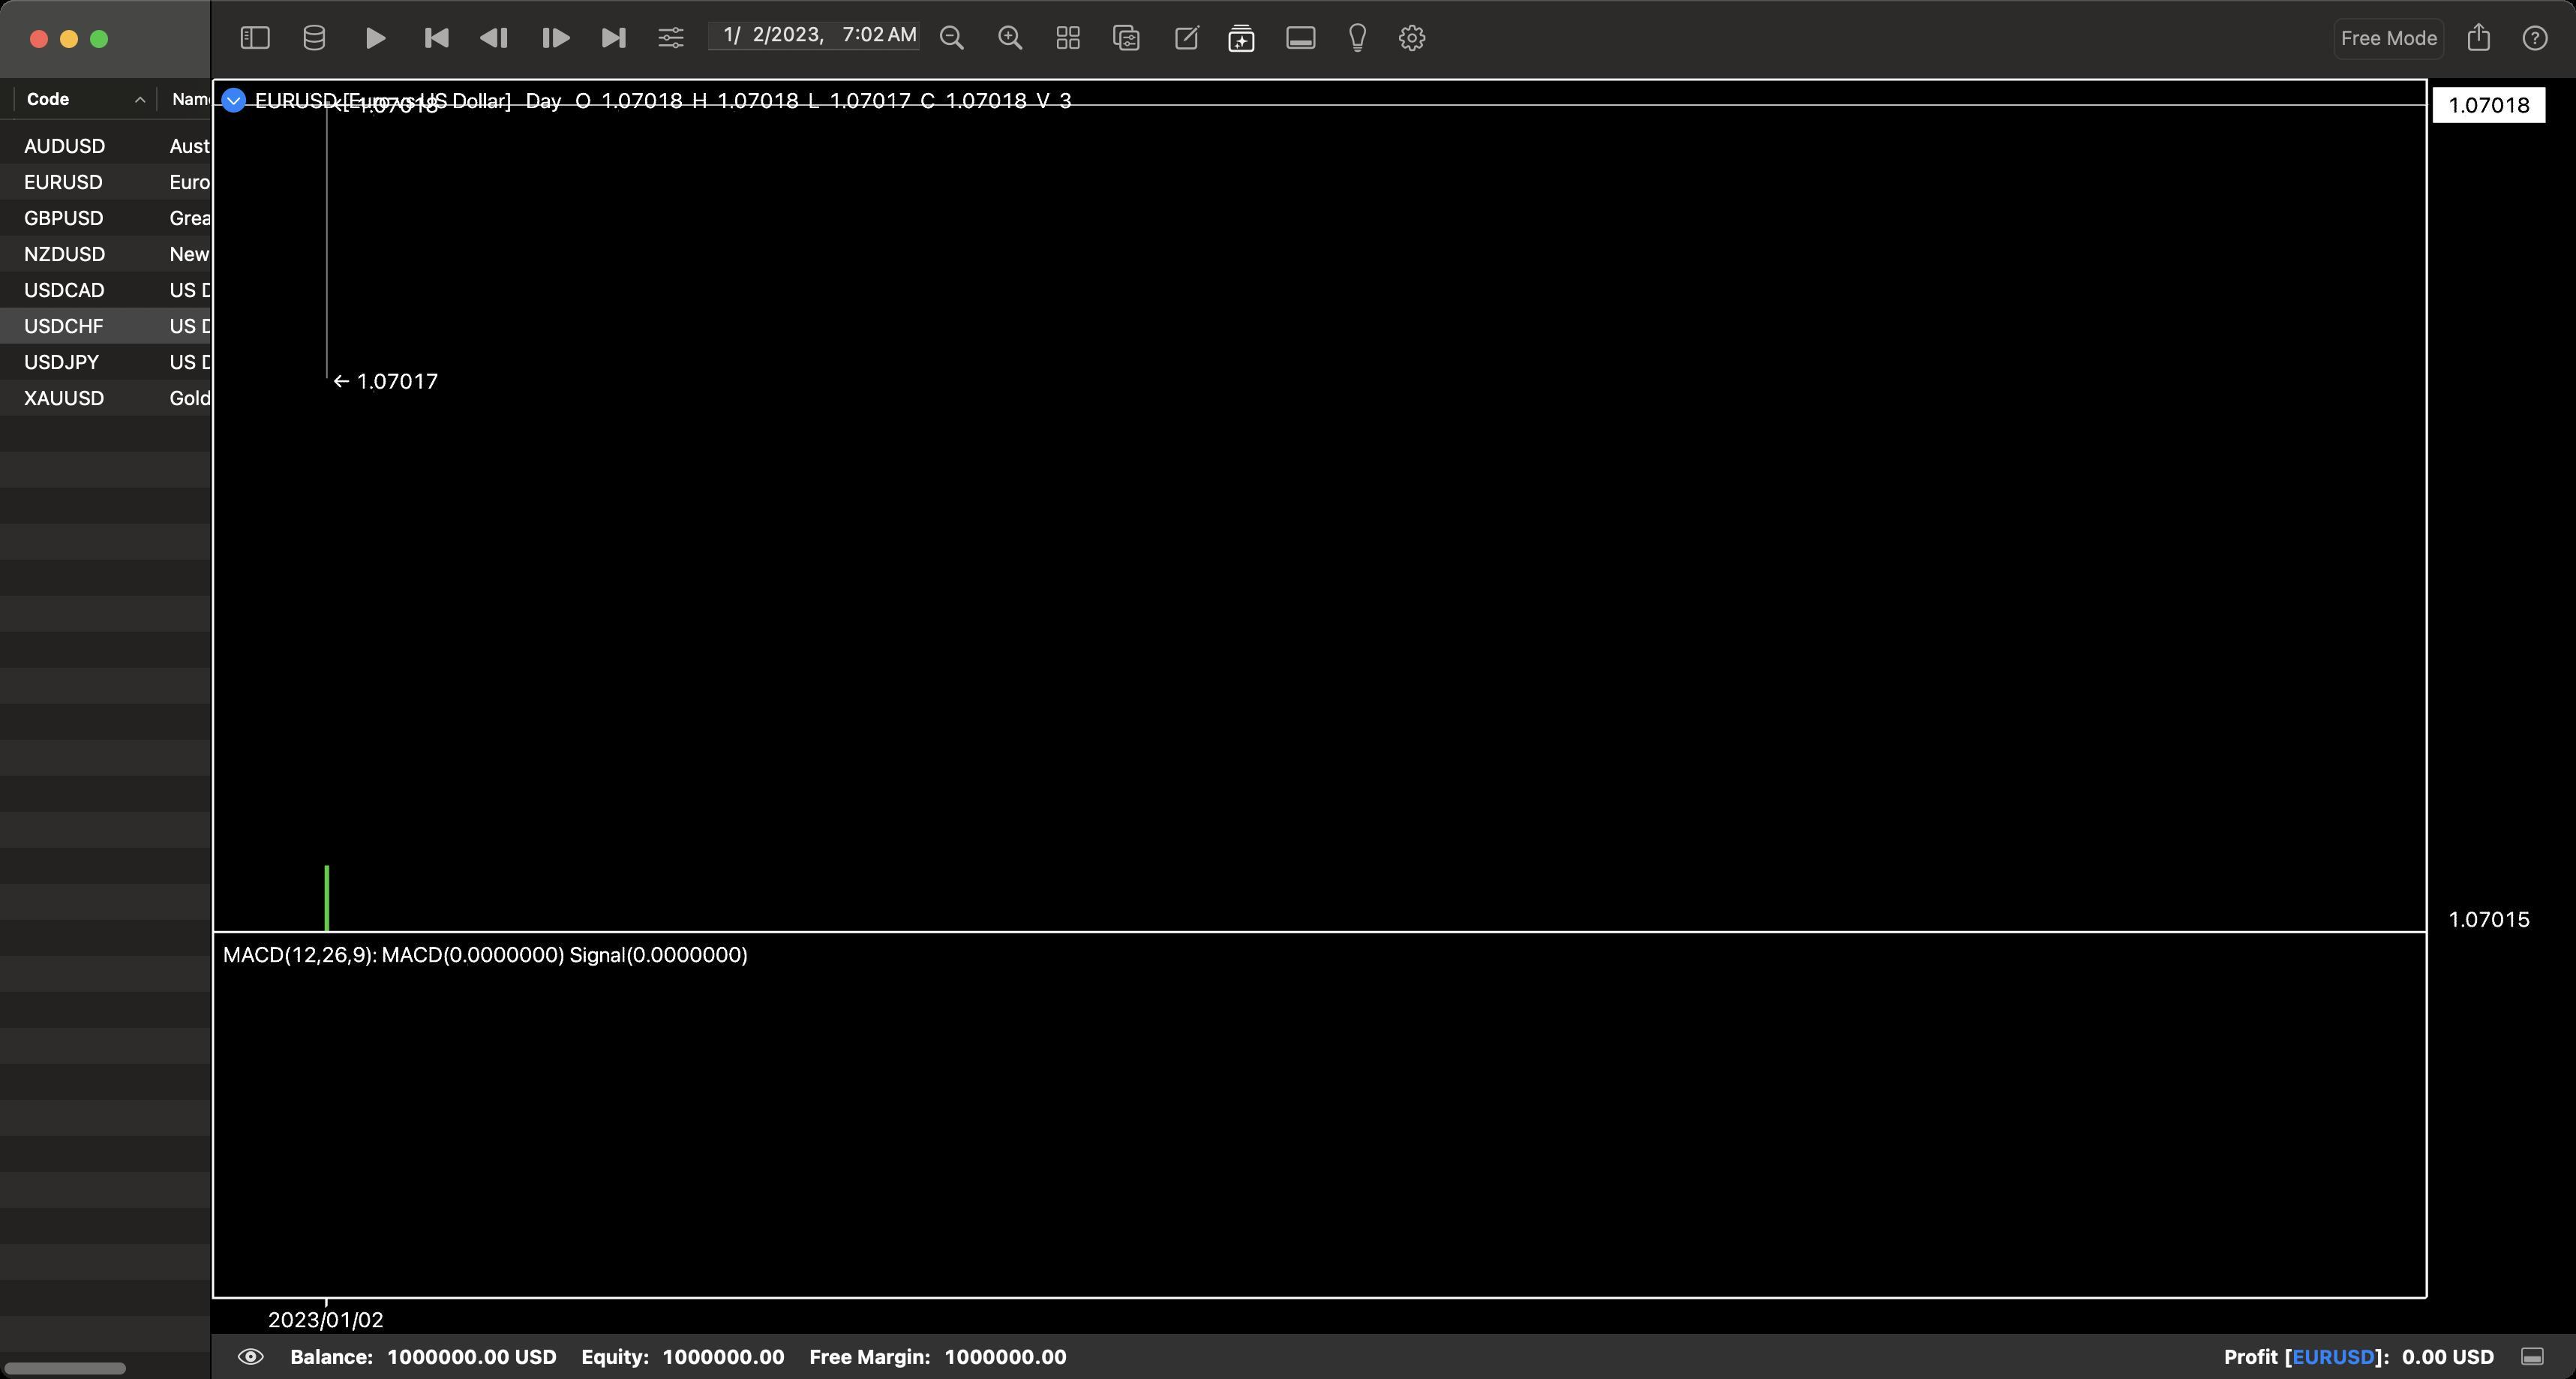
Accessibility tree:
{"name": "EURUSD", "role": "AXWindow", "description": null, "role_description": "standard window", "value": null, "position": "11.00;112.00", "size": "1717;919", "children": [{"name": null, "role": "AXGroup", "description": null, "role_description": "group", "value": null, "position": "0.00;0.00", "size": "1717;919", "children": [{"name": null, "role": "AXSplitGroup", "description": null, "role_description": "split group", "value": null, "position": "0.00;0.00", "size": "1717;919", "children": [{"name": null, "role": "AXGroup", "description": null, "role_description": "group", "value": null, "position": "0.00;0.00", "size": "140;919", "children": [{"name": null, "role": "AXScrollArea", "description": null, "role_description": "scroll area", "value": null, "position": "0.00;52.00", "size": "140;867", "children": [{"name": null, "role": "AXOutline", "description": null, "role_description": "outline", "value": null, "position": "0.00;52.00", "size": "140;867", "children": [{"name": null, "role": "AXRow", "description": null, "role_description": "outline row", "value": null, "position": "0.00;85.00", "size": "229;24", "children": [{"name": null, "role": "AXCell", "description": null, "role_description": "cell", "value": null, "position": "16.00;85.00", "size": "80;24", "children": [{"name": null, "role": "AXGroup", "description": null, "role_description": "group", "value": null, "position": "16.00;85.00", "size": "80;24", "children": [{"name": null, "role": "AXStaticText", "description": null, "role_description": "text", "value": "AUDUSD", "position": "16.00;89.00", "size": "80;16", "children": []}]}]}, {"name": null, "role": "AXCell", "description": null, "role_description": "cell", "value": null, "position": "113.00;85.00", "size": "100;24", "children": [{"name": null, "role": "AXGroup", "description": null, "role_description": "group", "value": null, "position": "113.00;85.00", "size": "100;24", "children": [{"name": null, "role": "AXStaticText", "description": null, "role_description": "text", "value": "Australian Dollar vs US Dollar", "position": "113.00;89.00", "size": "100;16", "children": []}]}]}]}, {"name": null, "role": "AXRow", "description": null, "role_description": "outline row", "value": null, "position": "0.00;109.00", "size": "229;24", "children": [{"name": null, "role": "AXCell", "description": null, "role_description": "cell", "value": null, "position": "16.00;109.00", "size": "80;24", "children": [{"name": null, "role": "AXGroup", "description": null, "role_description": "group", "value": null, "position": "16.00;109.00", "size": "80;24", "children": [{"name": null, "role": "AXStaticText", "description": null, "role_description": "text", "value": "EURUSD", "position": "16.00;113.00", "size": "80;16", "children": []}]}]}, {"name": null, "role": "AXCell", "description": null, "role_description": "cell", "value": null, "position": "113.00;109.00", "size": "100;24", "children": [{"name": null, "role": "AXGroup", "description": null, "role_description": "group", "value": null, "position": "113.00;109.00", "size": "100;24", "children": [{"name": null, "role": "AXStaticText", "description": null, "role_description": "text", "value": "Euro vs US Dollar", "position": "113.00;113.00", "size": "100;16", "children": []}]}]}]}, {"name": null, "role": "AXRow", "description": null, "role_description": "outline row", "value": null, "position": "0.00;133.00", "size": "229;24", "children": [{"name": null, "role": "AXCell", "description": null, "role_description": "cell", "value": null, "position": "16.00;133.00", "size": "80;24", "children": [{"name": null, "role": "AXGroup", "description": null, "role_description": "group", "value": null, "position": "16.00;133.00", "size": "80;24", "children": [{"name": null, "role": "AXStaticText", "description": null, "role_description": "text", "value": "GBPUSD", "position": "16.00;137.00", "size": "80;16", "children": []}]}]}, {"name": null, "role": "AXCell", "description": null, "role_description": "cell", "value": null, "position": "113.00;133.00", "size": "100;24", "children": [{"name": null, "role": "AXGroup", "description": null, "role_description": "group", "value": null, "position": "113.00;133.00", "size": "100;24", "children": [{"name": null, "role": "AXStaticText", "description": null, "role_description": "text", "value": "Great Britain Pound vs US Dollar", "position": "113.00;137.00", "size": "100;16", "children": []}]}]}]}, {"name": null, "role": "AXRow", "description": null, "role_description": "outline row", "value": null, "position": "0.00;157.00", "size": "229;24", "children": [{"name": null, "role": "AXCell", "description": null, "role_description": "cell", "value": null, "position": "16.00;157.00", "size": "80;24", "children": [{"name": null, "role": "AXGroup", "description": null, "role_description": "group", "value": null, "position": "16.00;157.00", "size": "80;24", "children": [{"name": null, "role": "AXStaticText", "description": null, "role_description": "text", "value": "NZDUSD", "position": "16.00;161.00", "size": "80;16", "children": []}]}]}, {"name": null, "role": "AXCell", "description": null, "role_description": "cell", "value": null, "position": "113.00;157.00", "size": "100;24", "children": [{"name": null, "role": "AXGroup", "description": null, "role_description": "group", "value": null, "position": "113.00;157.00", "size": "100;24", "children": [{"name": null, "role": "AXStaticText", "description": null, "role_description": "text", "value": "New Zealand Dollar vs US Dollar", "position": "113.00;161.00", "size": "100;16", "children": []}]}]}]}, {"name": null, "role": "AXRow", "description": null, "role_description": "outline row", "value": null, "position": "0.00;181.00", "size": "229;24", "children": [{"name": null, "role": "AXCell", "description": null, "role_description": "cell", "value": null, "position": "16.00;181.00", "size": "80;24", "children": [{"name": null, "role": "AXGroup", "description": null, "role_description": "group", "value": null, "position": "16.00;181.00", "size": "80;24", "children": [{"name": null, "role": "AXStaticText", "description": null, "role_description": "text", "value": "USDCAD", "position": "16.00;185.00", "size": "80;16", "children": []}]}]}, {"name": null, "role": "AXCell", "description": null, "role_description": "cell", "value": null, "position": "113.00;181.00", "size": "100;24", "children": [{"name": null, "role": "AXGroup", "description": null, "role_description": "group", "value": null, "position": "113.00;181.00", "size": "100;24", "children": [{"name": null, "role": "AXStaticText", "description": null, "role_description": "text", "value": "US Dollar vs Canadian Dollar", "position": "113.00;185.00", "size": "100;16", "children": []}]}]}]}, {"name": null, "role": "AXRow", "description": null, "role_description": "outline row", "value": null, "position": "0.00;205.00", "size": "229;24", "children": [{"name": null, "role": "AXCell", "description": null, "role_description": "cell", "value": null, "position": "16.00;205.00", "size": "80;24", "children": [{"name": null, "role": "AXGroup", "description": null, "role_description": "group", "value": null, "position": "16.00;205.00", "size": "80;24", "children": [{"name": null, "role": "AXStaticText", "description": null, "role_description": "text", "value": "USDCHF", "position": "16.00;209.00", "size": "80;16", "children": []}]}]}, {"name": null, "role": "AXCell", "description": null, "role_description": "cell", "value": null, "position": "113.00;205.00", "size": "100;24", "children": [{"name": null, "role": "AXGroup", "description": null, "role_description": "group", "value": null, "position": "113.00;205.00", "size": "100;24", "children": [{"name": null, "role": "AXStaticText", "description": null, "role_description": "text", "value": "US Dollar vs Swiss Franc", "position": "113.00;209.00", "size": "100;16", "children": []}]}]}]}, {"name": null, "role": "AXRow", "description": null, "role_description": "outline row", "value": null, "position": "0.00;229.00", "size": "229;24", "children": [{"name": null, "role": "AXCell", "description": null, "role_description": "cell", "value": null, "position": "16.00;229.00", "size": "80;24", "children": [{"name": null, "role": "AXGroup", "description": null, "role_description": "group", "value": null, "position": "16.00;229.00", "size": "80;24", "children": [{"name": null, "role": "AXStaticText", "description": null, "role_description": "text", "value": "USDJPY", "position": "16.00;233.00", "size": "80;16", "children": []}]}]}, {"name": null, "role": "AXCell", "description": null, "role_description": "cell", "value": null, "position": "113.00;229.00", "size": "100;24", "children": [{"name": null, "role": "AXGroup", "description": null, "role_description": "group", "value": null, "position": "113.00;229.00", "size": "100;24", "children": [{"name": null, "role": "AXStaticText", "description": null, "role_description": "text", "value": "US Dollar vs Japanese Yen", "position": "113.00;233.00", "size": "100;16", "children": []}]}]}]}, {"name": null, "role": "AXRow", "description": null, "role_description": "outline row", "value": null, "position": "0.00;253.00", "size": "229;24", "children": [{"name": null, "role": "AXCell", "description": null, "role_description": "cell", "value": null, "position": "16.00;253.00", "size": "80;24", "children": [{"name": null, "role": "AXGroup", "description": null, "role_description": "group", "value": null, "position": "16.00;253.00", "size": "80;24", "children": [{"name": null, "role": "AXStaticText", "description": null, "role_description": "text", "value": "XAUUSD", "position": "16.00;257.00", "size": "80;16", "children": []}]}]}, {"name": null, "role": "AXCell", "description": null, "role_description": "cell", "value": null, "position": "113.00;253.00", "size": "100;24", "children": [{"name": null, "role": "AXGroup", "description": null, "role_description": "group", "value": null, "position": "113.00;253.00", "size": "100;24", "children": [{"name": null, "role": "AXStaticText", "description": null, "role_description": "text", "value": "Gold (Spot)", "position": "113.00;257.00", "size": "100;16", "children": []}]}]}]}, {"name": null, "role": "AXColumn", "description": null, "role_description": "column", "value": null, "position": "10.00;80.00", "size": "95;824", "children": []}, {"name": null, "role": "AXColumn", "description": null, "role_description": "column", "value": null, "position": "105.00;80.00", "size": "114;824", "children": []}, {"name": null, "role": "AXGroup", "description": null, "role_description": "group", "value": null, "position": "0.00;52.00", "size": "229;28", "children": [{"name": "Code", "role": "AXButton", "description": null, "role_description": "sort button", "value": null, "position": "10.00;52.00", "size": "95;28", "children": []}, {"name": "Name", "role": "AXButton", "description": null, "role_description": "sort button", "value": null, "position": "105.00;52.00", "size": "114;28", "children": []}]}]}, {"name": null, "role": "AXScrollBar", "description": null, "role_description": "scroll bar", "value": 0.0, "position": "0.00;904.00", "size": "140;15", "children": [{"name": null, "role": "AXValueIndicator", "description": null, "role_description": "value indicator", "value": 0.0, "position": "2.00;904.00", "size": "83;15", "children": []}, {"name": null, "role": "AXButton", "description": null, "role_description": "increment arrow button", "value": null, "position": "0.00;904.00", "size": "0;0", "children": []}, {"name": null, "role": "AXButton", "description": null, "role_description": "decrement arrow button", "value": null, "position": "0.00;904.00", "size": "0;0", "children": []}, {"name": null, "role": "AXButton", "description": null, "role_description": "increment page button", "value": null, "position": "85.50;904.00", "size": "54;15", "children": []}, {"name": null, "role": "AXButton", "description": null, "role_description": "decrement page button", "value": null, "position": "0.00;904.00", "size": "2;15", "children": []}]}]}]}, {"name": null, "role": "AXSplitter", "description": null, "role_description": "splitter", "value": 140.0, "position": "140.00;52.00", "size": "1;867", "children": []}, {"name": null, "role": "AXGroup", "description": null, "role_description": "group", "value": null, "position": "141.00;0.00", "size": "1576;919", "children": [{"name": "", "role": "AXButton", "description": "A multiply symbol inside a filled circle.", "role_description": "button", "value": null, "position": "146.00;51.00", "size": "20;31", "children": []}, {"name": null, "role": "AXButton", "description": "Show", "role_description": "button", "value": null, "position": "158.50;898.50", "size": "18;11", "children": []}, {"name": null, "role": "AXStaticText", "description": null, "role_description": "text", "value": "Balance:", "position": "193.50;896.00", "size": "56;16", "children": []}, {"name": null, "role": "AXStaticText", "description": null, "role_description": "text", "value": "1000000.00 USD", "position": "257.50;896.00", "size": "114;16", "children": []}, {"name": null, "role": "AXStaticText", "description": null, "role_description": "text", "value": "Equity:", "position": "387.50;896.00", "size": "46;16", "children": []}, {"name": null, "role": "AXStaticText", "description": null, "role_description": "text", "value": "1000000.00", "position": "441.00;896.00", "size": "82;16", "children": []}, {"name": null, "role": "AXStaticText", "description": null, "role_description": "text", "value": "Free Margin:", "position": "539.50;896.00", "size": "82;16", "children": []}, {"name": null, "role": "AXStaticText", "description": null, "role_description": "text", "value": "1000000.00", "position": "629.00;896.00", "size": "82;16", "children": []}, {"name": null, "role": "AXStaticText", "description": null, "role_description": "text", "value": "Profit", "position": "1482.50;896.00", "size": "36;16", "children": []}, {"name": null, "role": "AXStaticText", "description": null, "role_description": "text", "value": " [", "position": "1519.00;896.00", "size": "9;16", "children": []}, {"name": null, "role": "AXStaticText", "description": null, "role_description": "text", "value": "EURUSD", "position": "1528.00;896.00", "size": "55;16", "children": []}, {"name": null, "role": "AXStaticText", "description": null, "role_description": "text", "value": "]", "position": "1583.00;896.00", "size": "6;16", "children": []}, {"name": null, "role": "AXStaticText", "description": null, "role_description": "text", "value": ":", "position": "1588.50;896.00", "size": "4;16", "children": []}, {"name": null, "role": "AXStaticText", "description": null, "role_description": "text", "value": "0.00 USD", "position": "1601.00;896.00", "size": "62;16", "children": []}, {"name": null, "role": "AXButton", "description": "rectangle.bottomhalf.inset.filled", "role_description": "button", "value": null, "position": "1680.50;898.00", "size": "15;12", "children": []}]}]}]}, {"name": null, "role": "AXToolbar", "description": null, "role_description": "toolbar", "value": null, "position": "0.00;0.00", "size": "1717;52", "children": [{"name": null, "role": "AXButton", "description": "Sidebar", "role_description": "button", "value": null, "position": "149.00;0.00", "size": "42;52", "children": [{"name": null, "role": "AXButton", "description": "Sidebar", "role_description": "button", "value": null, "position": "158.50;14.00", "size": "24;18", "children": []}]}, {"name": null, "role": "AXButton", "description": "Data center", "role_description": "button", "value": null, "position": "191.00;0.00", "size": "37;52", "children": [{"name": null, "role": "AXButton", "description": "Data center", "role_description": "button", "value": null, "position": "200.50;14.00", "size": "18;20", "children": []}]}, {"name": null, "role": "AXGroup", "description": null, "role_description": "group", "value": null, "position": "228.00;0.00", "size": "44;52", "children": [{"name": "", "role": "AXCheckBox", "description": "play", "role_description": "toggle button", "value": 0, "position": "232.00;12.00", "size": "36;28", "children": []}]}, {"name": null, "role": "AXButton", "description": "Backward to Begin", "role_description": "button", "value": null, "position": "272.00;0.00", "size": "38;52", "children": [{"name": null, "role": "AXButton", "description": "Backward to Begin", "role_description": "button", "value": null, "position": "281.50;14.00", "size": "20;16", "children": []}]}, {"name": null, "role": "AXButton", "description": "Backward", "role_description": "button", "value": null, "position": "310.00;0.00", "size": "40;52", "children": [{"name": null, "role": "AXButton", "description": "Backward", "role_description": "button", "value": null, "position": "319.00;14.00", "size": "22;16", "children": []}]}, {"name": null, "role": "AXButton", "description": "Forward", "role_description": "button", "value": null, "position": "350.00;0.00", "size": "40;52", "children": [{"name": null, "role": "AXButton", "description": "Forward", "role_description": "button", "value": null, "position": "359.00;14.00", "size": "22;16", "children": []}]}, {"name": null, "role": "AXButton", "description": "Forward to End", "role_description": "button", "value": null, "position": "390.00;0.00", "size": "38;52", "children": [{"name": null, "role": "AXButton", "description": "Forward to End", "role_description": "button", "value": null, "position": "399.50;14.00", "size": "20;16", "children": []}]}, {"name": null, "role": "AXButton", "description": "Play Settings", "role_description": "button", "value": null, "position": "428.00;0.00", "size": "39;52", "children": [{"name": null, "role": "AXButton", "description": "Play Settings", "role_description": "button", "value": null, "position": "437.00;14.00", "size": "21;18", "children": []}]}, {"name": null, "role": "AXGroup", "description": null, "role_description": "group", "value": null, "position": "467.00;0.00", "size": "148;52", "children": [{"name": null, "role": "AXDateTimeArea", "description": null, "role_description": "date time area", "value": "2023-01-02 07:02:00 +0000", "position": "471.00;17.50", "size": "140;17", "children": [{"name": null, "role": "AXIncrementor", "description": null, "role_description": "stepper", "value": 0.5, "position": "614.00;24.00", "size": "0;0", "children": [{"name": null, "role": "AXButton", "description": null, "role_description": "increment arrow button", "value": null, "position": "614.00;24.00", "size": "0;0", "children": []}, {"name": null, "role": "AXButton", "description": null, "role_description": "decrement arrow button", "value": null, "position": "614.00;24.00", "size": "0;0", "children": []}]}]}]}, {"name": null, "role": "AXButton", "description": "Zoom out", "role_description": "button", "value": null, "position": "615.00;0.00", "size": "39;52", "children": [{"name": null, "role": "AXButton", "description": "Zoom out", "role_description": "button", "value": null, "position": "624.50;14.00", "size": "20;20", "children": []}]}, {"name": null, "role": "AXButton", "description": "Zoom in", "role_description": "button", "value": null, "position": "654.00;0.00", "size": "39;52", "children": [{"name": null, "role": "AXButton", "description": "Zoom in", "role_description": "button", "value": null, "position": "663.50;14.00", "size": "20;20", "children": []}]}, {"name": null, "role": "AXButton", "description": "Layout", "role_description": "button", "value": null, "position": "693.00;0.00", "size": "38;52", "children": [{"name": null, "role": "AXButton", "description": "Layout", "role_description": "button", "value": null, "position": "702.50;14.00", "size": "20;18", "children": []}]}, {"name": null, "role": "AXButton", "description": "Trade Order Setting", "role_description": "button", "value": null, "position": "731.00;0.00", "size": "40;52", "children": [{"name": null, "role": "AXButton", "description": "Trade Order Setting", "role_description": "button", "value": null, "position": "740.00;14.00", "size": "22;20", "children": []}]}, {"name": null, "role": "AXButton", "description": "Show/Hide Drawing Toolbar", "role_description": "button", "value": null, "position": "771.00;0.00", "size": "39;52", "children": [{"name": null, "role": "AXButton", "description": "Show/Hide Drawing Toolbar", "role_description": "button", "value": null, "position": "780.50;14.00", "size": "20;20", "children": []}]}, {"name": null, "role": "AXGroup", "description": null, "role_description": "group", "value": null, "position": "810.00;0.00", "size": "36;52", "children": [{"name": null, "role": "AXStaticText", "description": null, "role_description": "text", "value": "Template", "position": "814.00;14.50", "size": "28;23", "children": []}]}, {"name": null, "role": "AXButton", "description": "Full Screen", "role_description": "button", "value": null, "position": "846.00;0.00", "size": "42;52", "children": [{"name": null, "role": "AXButton", "description": "Full Screen", "role_description": "button", "value": null, "position": "855.50;14.00", "size": "24;18", "children": []}]}, {"name": null, "role": "AXButton", "description": "Idea", "role_description": "button", "value": null, "position": "888.00;0.00", "size": "34;52", "children": [{"name": null, "role": "AXButton", "description": "Idea", "role_description": "button", "value": null, "position": "897.50;14.00", "size": "16;22", "children": []}]}, {"name": null, "role": "AXButton", "description": "Chart Setting", "role_description": "button", "value": null, "position": "922.00;0.00", "size": "39;52", "children": [{"name": null, "role": "AXButton", "description": "Chart Setting", "role_description": "button", "value": null, "position": "931.00;14.00", "size": "21;21", "children": []}]}, {"name": null, "role": "AXGroup", "description": null, "role_description": "group", "value": null, "position": "1551.00;0.00", "size": "83;52", "children": [{"name": null, "role": "AXStaticText", "description": null, "role_description": "text", "value": "Upgrade", "position": "1560.50;14.00", "size": "64;20", "children": []}]}, {"name": null, "role": "AXButton", "description": "Share", "role_description": "button", "value": null, "position": "1634.00;0.00", "size": "37;52", "children": [{"name": null, "role": "AXButton", "description": "Share", "role_description": "button", "value": null, "position": "1643.00;14.00", "size": "19;23", "children": []}]}, {"name": null, "role": "AXButton", "description": "Help", "role_description": "button", "value": null, "position": "1671.00;0.00", "size": "38;52", "children": [{"name": null, "role": "AXButton", "description": "Help", "role_description": "button", "value": null, "position": "1680.00;14.00", "size": "20;20", "children": []}]}]}, {"name": null, "role": "AXButton", "description": null, "role_description": "close button", "value": null, "position": "19.00;18.00", "size": "14;16", "children": []}, {"name": null, "role": "AXButton", "description": null, "role_description": "full screen button", "value": null, "position": "59.00;18.00", "size": "14;16", "children": [{"name": null, "role": "AXGroup", "description": null, "role_description": "group", "value": null, "position": "59.00;18.00", "size": "14;16", "children": [{"name": null, "role": "AXGroup", "description": null, "role_description": "group", "value": null, "position": "59.00;18.00", "size": "14;16", "children": []}]}]}, {"name": null, "role": "AXButton", "description": null, "role_description": "minimize button", "value": null, "position": "39.00;18.00", "size": "14;16", "children": []}]}